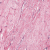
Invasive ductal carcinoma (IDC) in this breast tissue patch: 0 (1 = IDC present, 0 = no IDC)